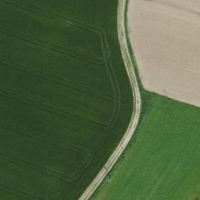
EUNIS habitat code: 52
Species observed at this site:
Lamium purpureum